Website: home-depot
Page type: cross-sells
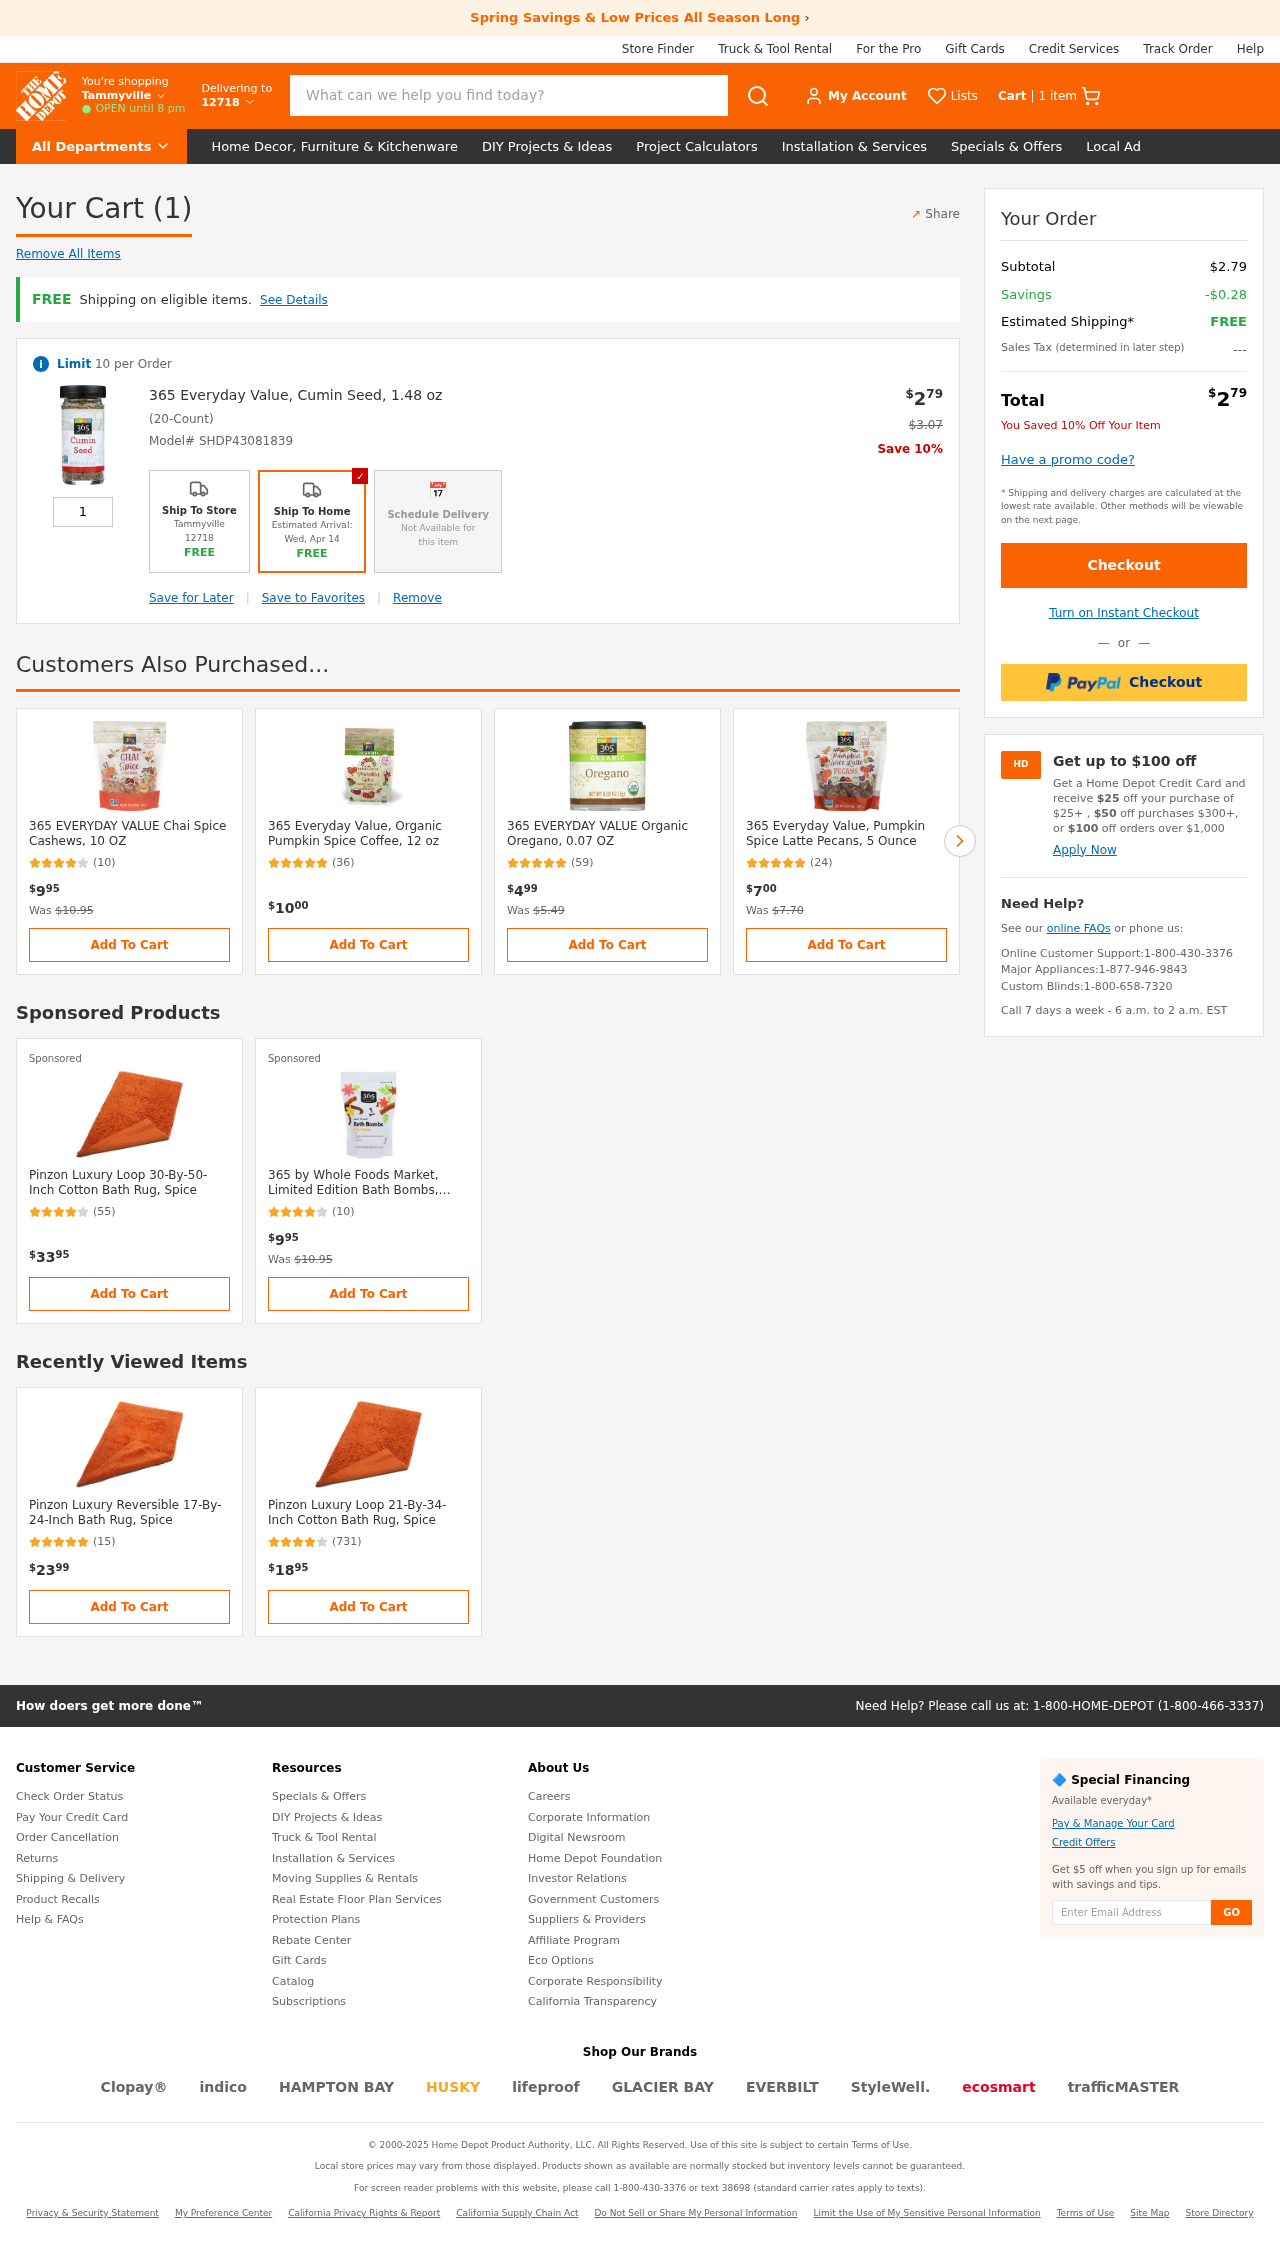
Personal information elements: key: PII_LOCATION1_CITY
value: Tammyville
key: PII_POSTCODE
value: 12718
Product elements: key: PRODUCT1_NAME
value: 365 Everyday Value, Cumin Seed, 1.48 oz
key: PRODUCT1_PRICE
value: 2.79
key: PRODUCT1_QUANTITY
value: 1
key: PRODUCT1_ORIGINAL_PRICE
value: $3.07
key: PRODUCT2_NAME
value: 365 EVERYDAY VALUE Chai Spice Cashews, 10 OZ
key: PRODUCT2_NUM_RATINGS
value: (10)
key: PRODUCT2_PRICE
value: $995
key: PRODUCT3_NAME
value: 365 Everyday Value, Organic Pumpkin Spice Coffee, 12 oz
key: PRODUCT3_NUM_RATINGS
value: (36)
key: PRODUCT3_PRICE
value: $1000
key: PRODUCT4_NAME
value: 365 EVERYDAY VALUE Organic Oregano, 0.07 OZ
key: PRODUCT4_NUM_RATINGS
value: (59)
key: PRODUCT4_PRICE
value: $499
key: PRODUCT5_NAME
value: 365 Everyday Value, Pumpkin Spice Latte Pecans, 5 Ounce
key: PRODUCT5_NUM_RATINGS
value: (24)
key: PRODUCT5_PRICE
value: $700
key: PRODUCT6_NAME
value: Pinzon Luxury Loop 30-By-50-Inch Cotton Bath Rug, Spice
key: PRODUCT6_NUM_RATINGS
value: (55)
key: PRODUCT6_PRICE
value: $3395
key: PRODUCT7_NAME
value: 365 by Whole Foods Market, Limited Edition Bath Bombs, Chai Spice (5-1.5 Ounce), 7.5 Ounce
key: PRODUCT7_NUM_RATINGS
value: (10)
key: PRODUCT7_PRICE
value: $995
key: PRODUCT8_NAME
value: Pinzon Luxury Reversible 17-By-24-Inch Bath Rug, Spice
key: PRODUCT8_NUM_RATINGS
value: (15)
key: PRODUCT8_PRICE
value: $2399
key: PRODUCT9_NAME
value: Pinzon Luxury Loop 21-By-34-Inch Cotton Bath Rug, Spice
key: PRODUCT9_NUM_RATINGS
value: (731)
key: PRODUCT9_PRICE
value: $1895
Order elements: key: ORDER_NUM_ITEMS
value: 1 item
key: ORDER_NUM_ITEMS
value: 1
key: ORDER_SKU
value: Model# SHDP43081839
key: ORDER_SUBTOTAL
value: $2.79
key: ORDER_SAVINGS
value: -$0.28
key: ORDER_TOTAL
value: $279
Search elements: key: HEADER_SEARCH
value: What can we help you find today?